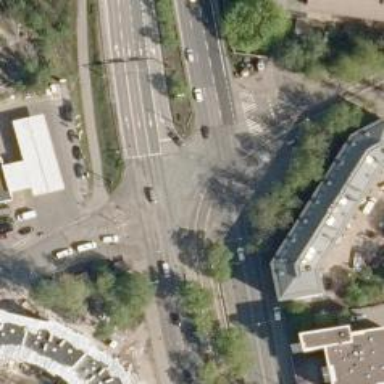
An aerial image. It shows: Tram level crossing on the railway.